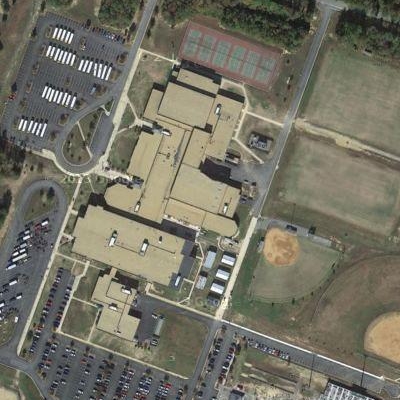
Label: cIndustry